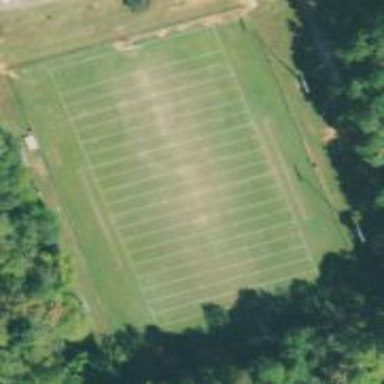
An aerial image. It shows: American football pitch for leisure and sport activities.